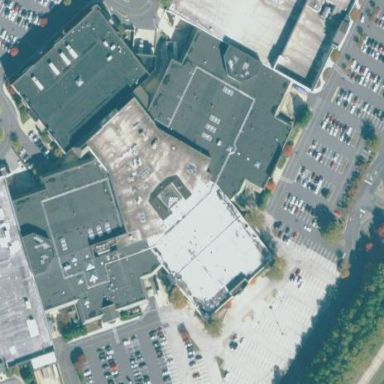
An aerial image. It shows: Mall building.